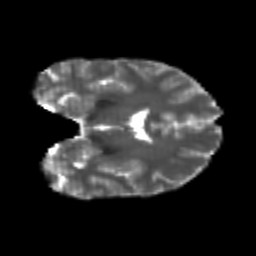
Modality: T2w
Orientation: coronal
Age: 24
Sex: male
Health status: healthy
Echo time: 0.074 s